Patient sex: F
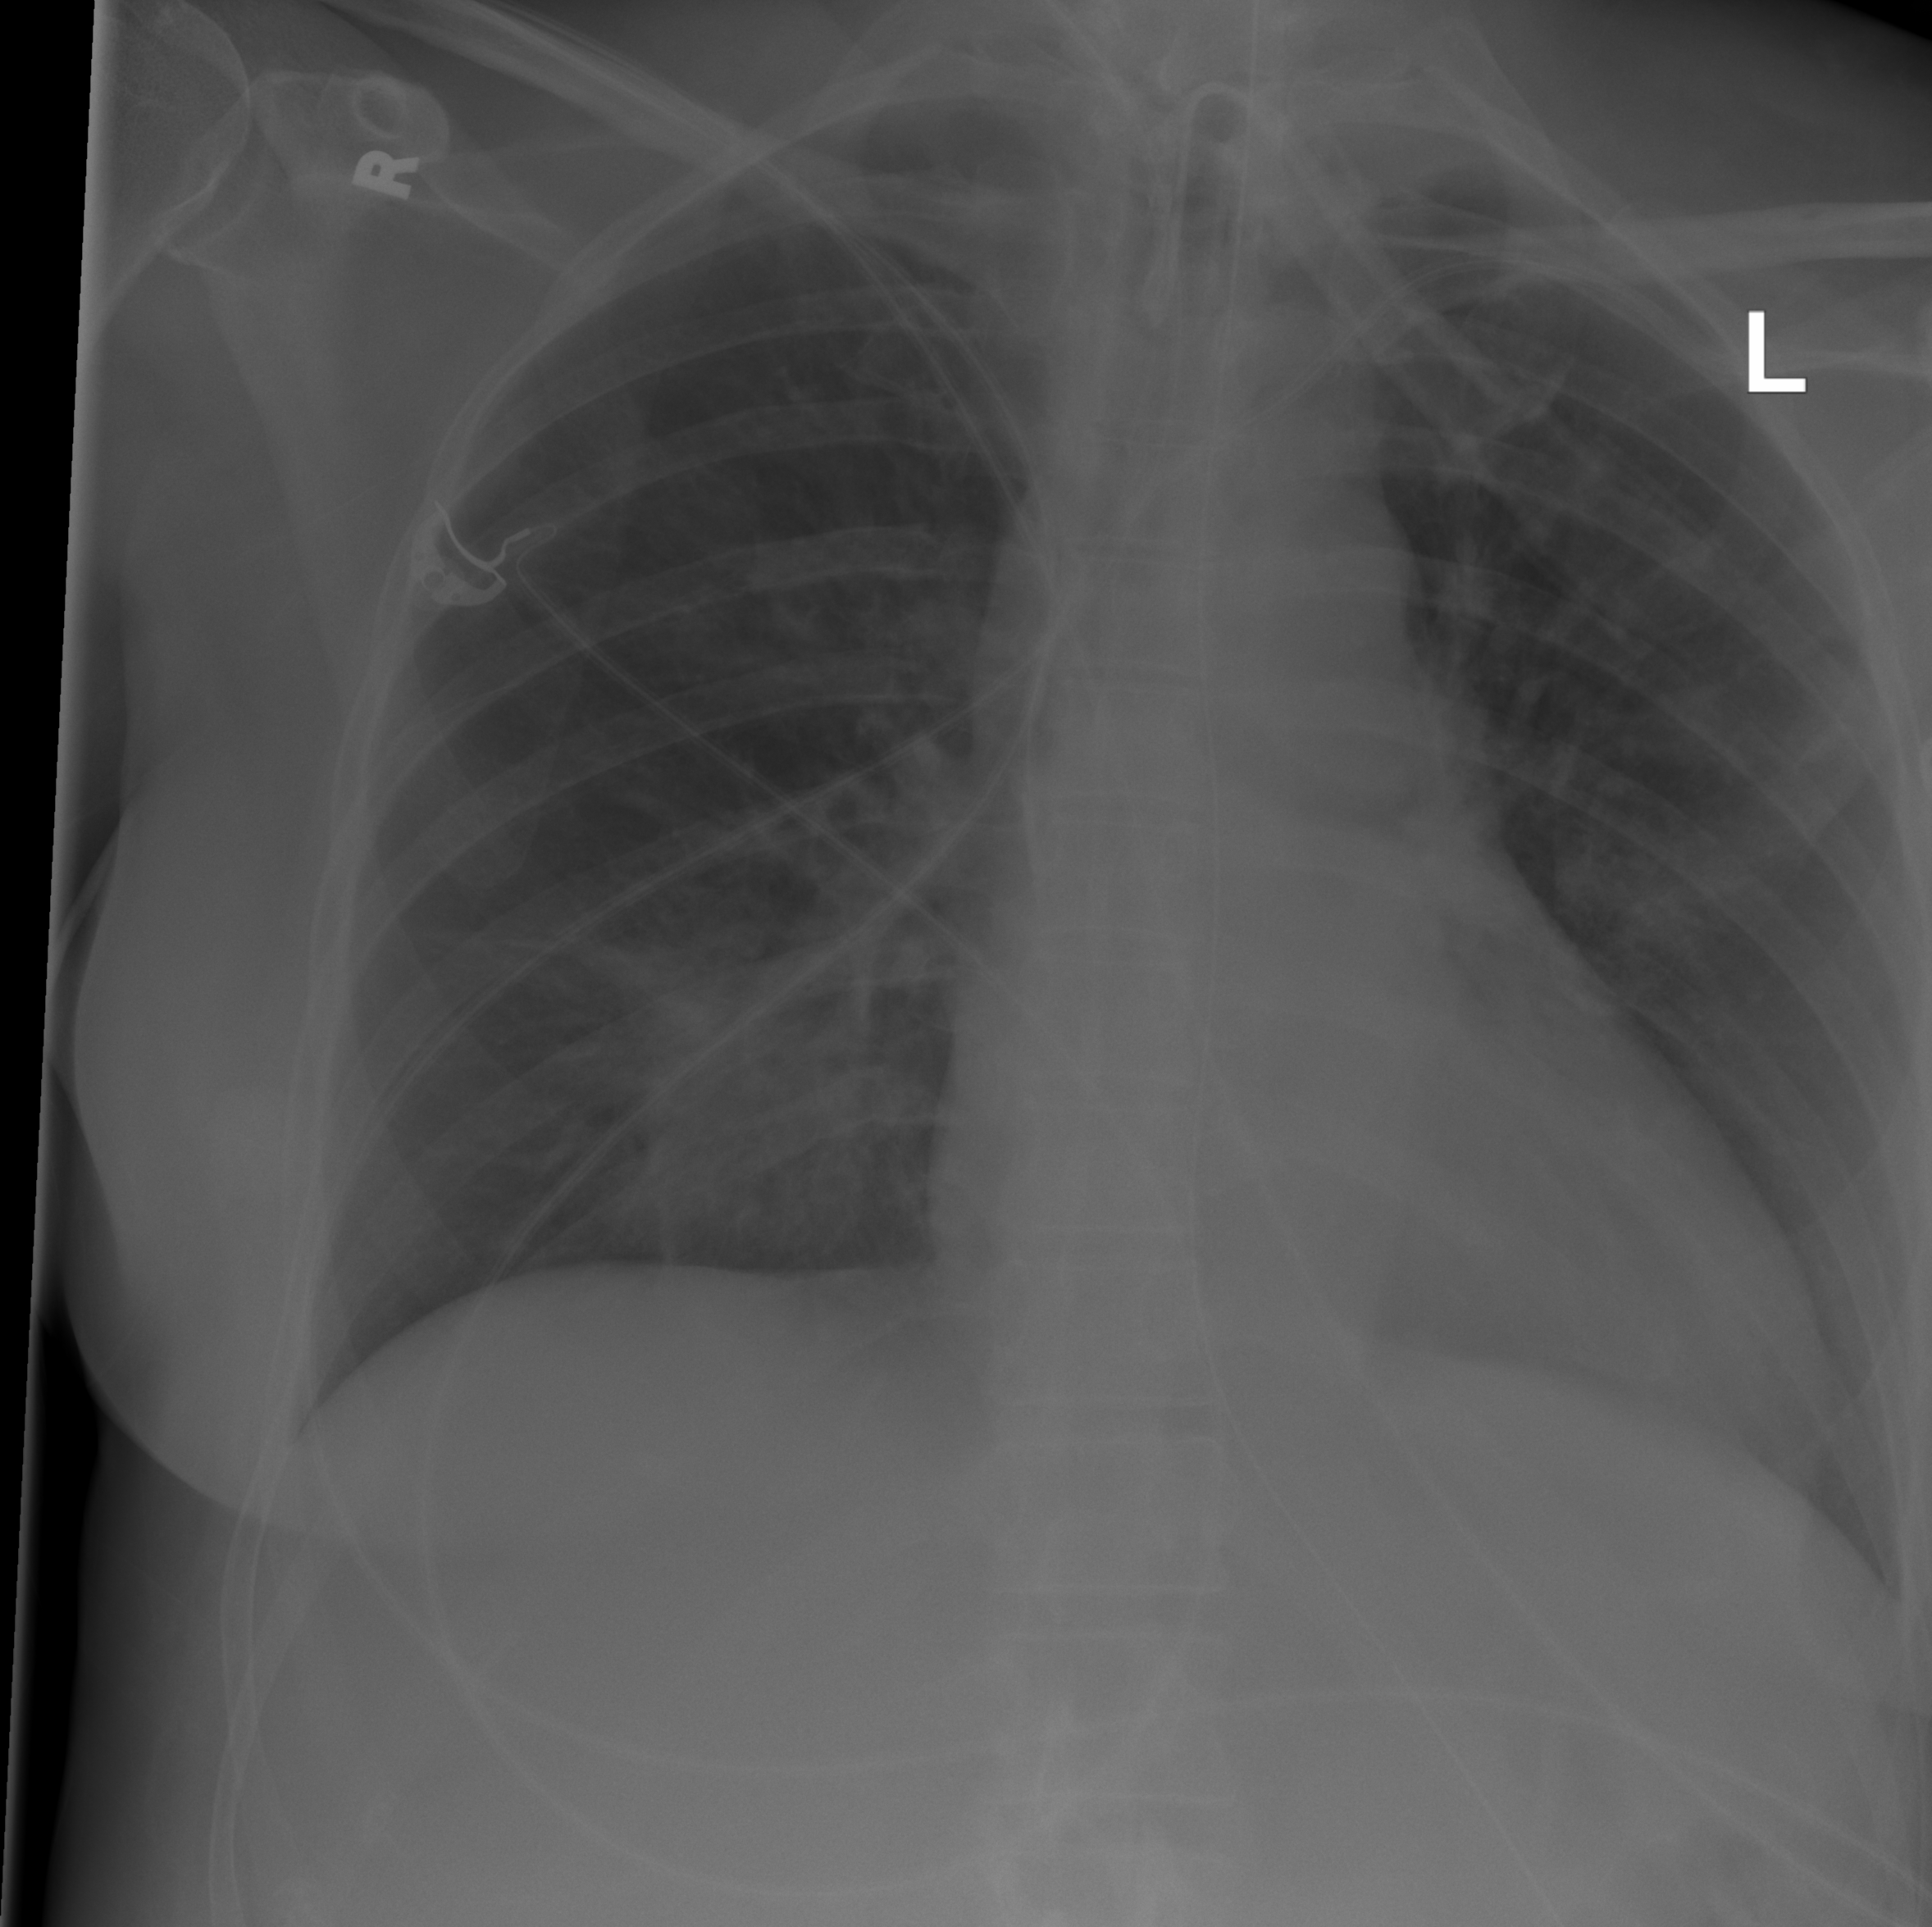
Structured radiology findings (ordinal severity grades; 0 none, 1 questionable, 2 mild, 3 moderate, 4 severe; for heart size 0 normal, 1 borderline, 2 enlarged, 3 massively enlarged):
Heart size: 1
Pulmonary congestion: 0
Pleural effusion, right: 0
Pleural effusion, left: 0
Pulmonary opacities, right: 2
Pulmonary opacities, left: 0
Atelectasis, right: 0
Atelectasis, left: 0